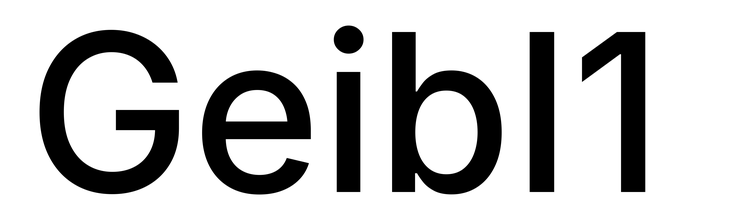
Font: Inter_Medium